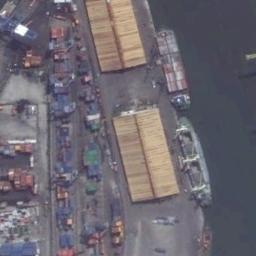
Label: ship